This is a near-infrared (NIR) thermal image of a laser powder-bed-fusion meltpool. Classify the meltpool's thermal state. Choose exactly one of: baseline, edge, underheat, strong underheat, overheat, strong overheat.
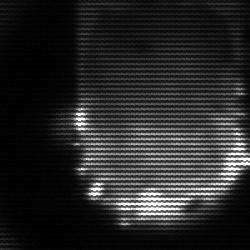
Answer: baseline